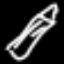
Label: pencil